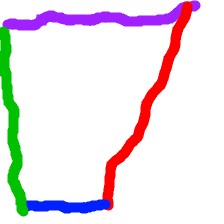
Shape: trapezoid